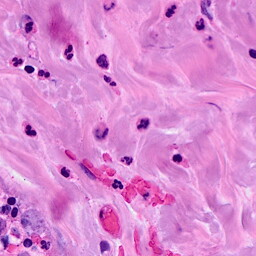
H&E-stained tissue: Breast